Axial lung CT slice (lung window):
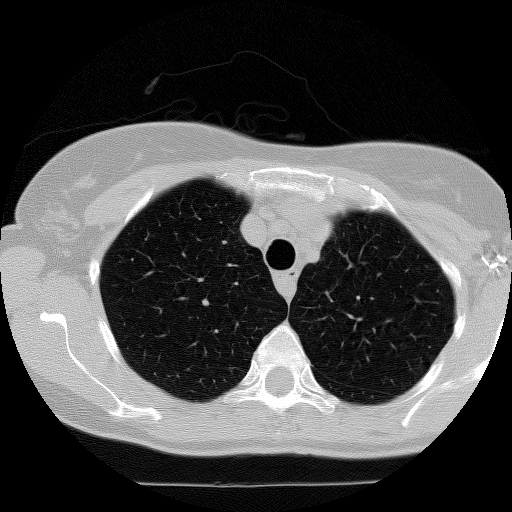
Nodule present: no